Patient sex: F
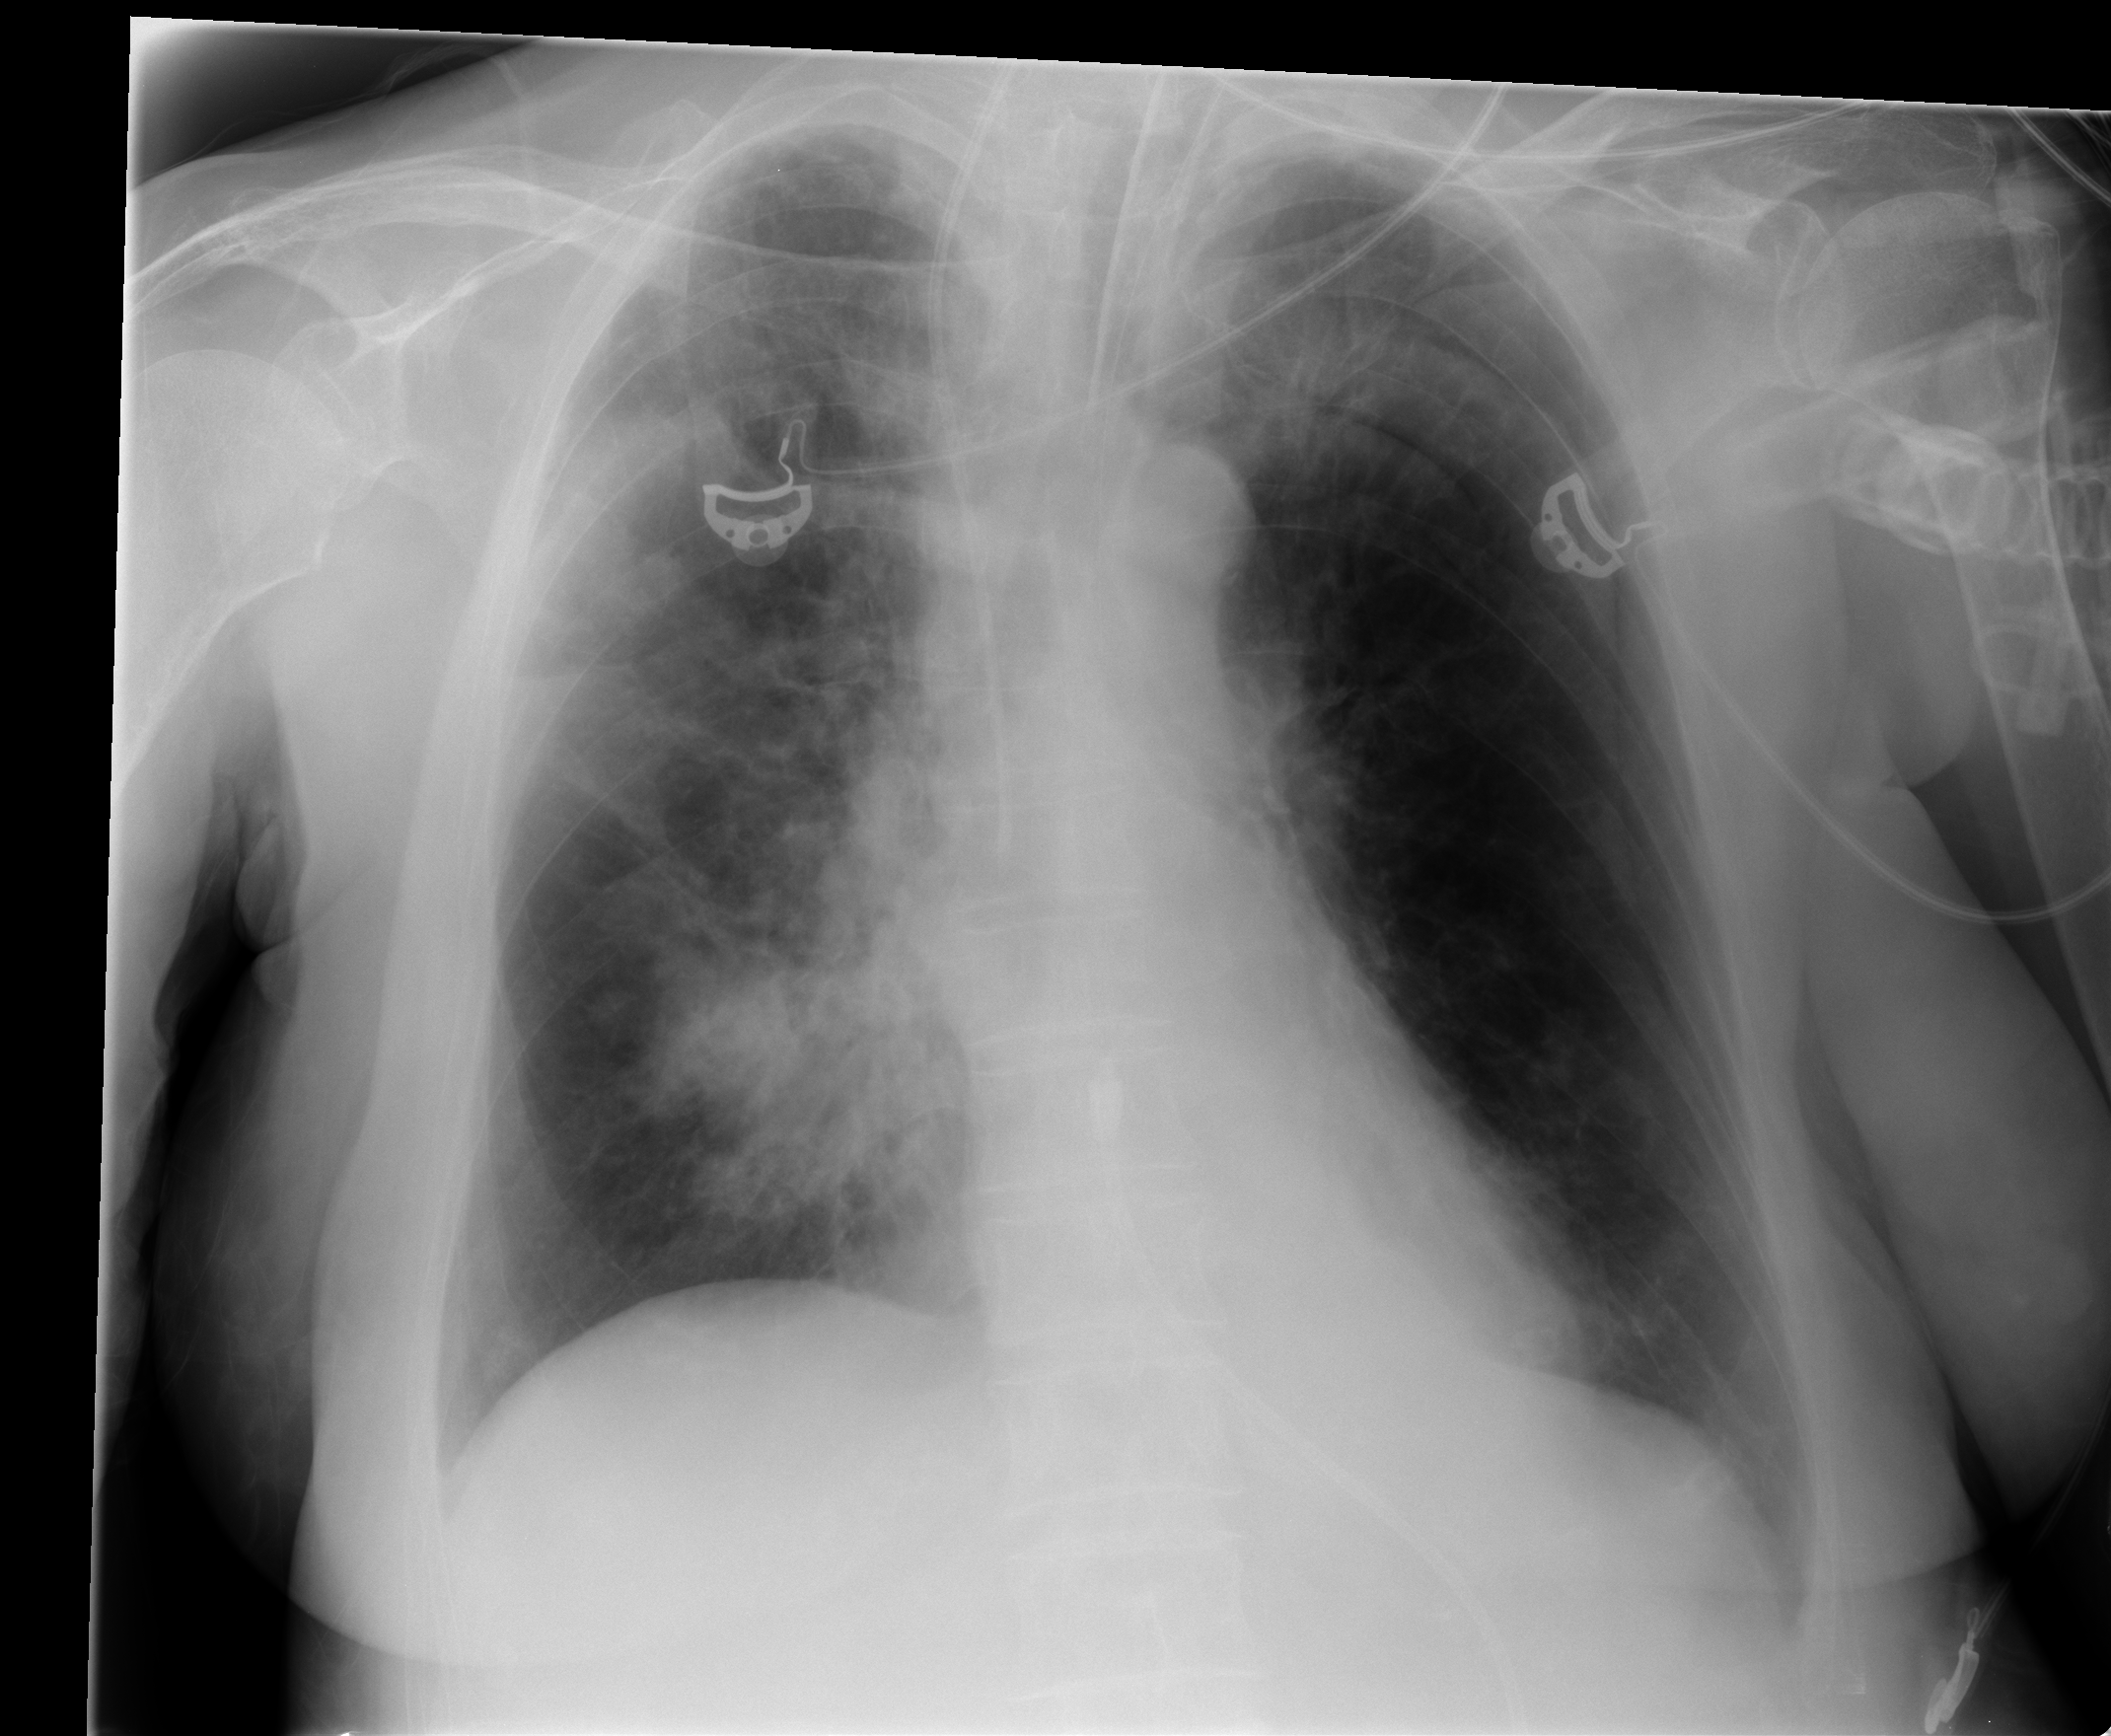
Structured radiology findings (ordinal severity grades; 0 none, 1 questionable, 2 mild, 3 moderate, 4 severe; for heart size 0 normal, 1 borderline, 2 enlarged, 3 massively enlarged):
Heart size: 0
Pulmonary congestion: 0
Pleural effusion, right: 0
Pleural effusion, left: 0
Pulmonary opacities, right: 3
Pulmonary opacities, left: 0
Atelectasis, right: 0
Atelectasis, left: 0